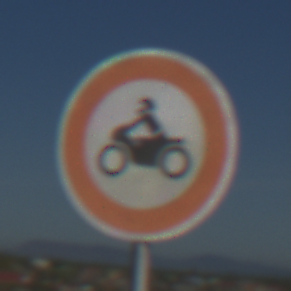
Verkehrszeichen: VerbotKraftraeder
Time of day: MorningAfternoon
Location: Outdoor (RoadRail)
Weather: Clear
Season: NotSpecified
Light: Natural